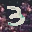
Label: 3